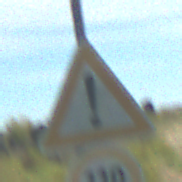
Verkehrszeichen: Gefahrenstelle
Zusatzzeichen unten: Geschwindigkeit110
Umgebung: Outdoor, Special
Tageszeit: Midday
Wetter: PartlyCloudy
Licht: Natural
Jahreszeit: NotSpecified
Kontrast: HighContrast